Question: I don't know if this question has been asked before, couldn't find any information about this:
Let me explain why and show you a little schema to make things clearer:

As you can see, in my application, I have a method which communicate with a database and sends different informations depending on the button you clicked. So for every button, I have this kind of code :
'''
private OnClickListener listener_button1 = new OnClickListener() {
public void onClick(View v) {
Intent t = new Intent(MainActivity.this,
ResultListViewActivity.class);
t.putExtra("myVariable1", 10);
t.putExtra("myVariable3", 45);
t.putExtra("myVariable2", 2);
t.putExtra("myVariable4", 1000);
startActivity(t);
'''
As I want to make my program as light as possible, I just defined one method for every button, as it's doing the same thing. The problem is, not every button send the same number of variable : some just sends 1 or 2 variables, some sends up to 4 variables. And when it's not sending anything, getExtra() automatically sets the value to 0, which is bad in my case as 0 refers to something specific in my database (I would prefer my variable to be set to 1000 instead, as 1000 doesn't refer to anything in particular).
So what I would like, to sum up, it's not to have to specify everytime I don't use a variable something like this code, and find a way to make it an automatism instead:
'''
t.putExtra("myVariable4", 1000);
'''
I already tried to initialize the value like this at the beginning of my activity calling the method, but it doesn't work :
int variable = 1000 ;
It seems that this part of the code systematically put it to 0 :
'''
Bundle bundle = getIntent().getExtras();
int variable4 = bundle.getInt("variable4");
'''
ps: i don't want to manually set all my variables which don't have a specific value because in my real application, it's much more than 4 inputs and 3 buttons so it would be really heavy to have for each button listener a lot of variables set to 1000.
I hope I made it clear enough !
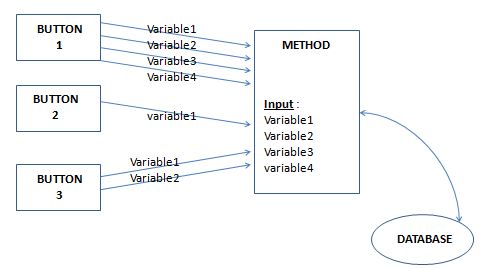
Answer: Generally its like this:-
'''
bundle.getInt("passedVariable", defaultValue);
'''
In your case, since the default is '1000',
'bundle.getInt("variable4", 1000);' should do the trick for you.
For info on <URL>.